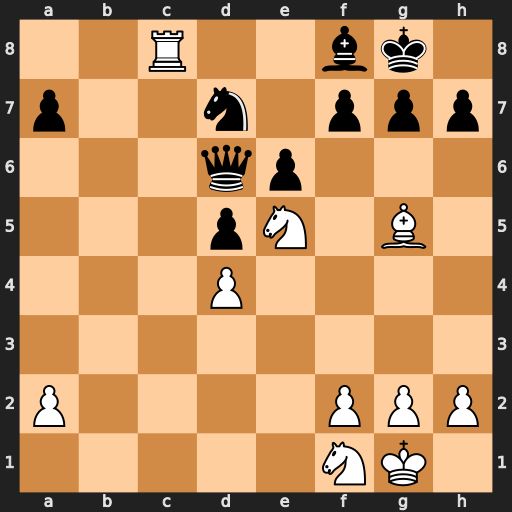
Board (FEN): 2R2bk1/p2n1ppp/3qp3/3pN1B1/3P4/8/P4PPP/5NK1
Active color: w
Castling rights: -
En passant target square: -
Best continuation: Rd8 Nxe5 Rxd6 Bxd6 dxe5